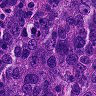
Metastatic tissue present: yes